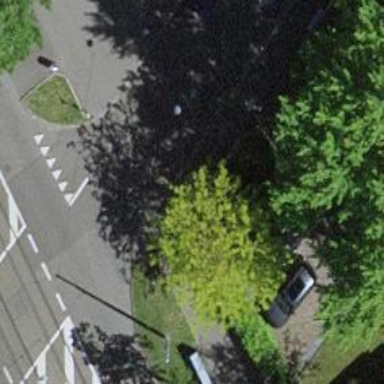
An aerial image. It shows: Unmarked crossing on the road.